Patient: sex F, age 43
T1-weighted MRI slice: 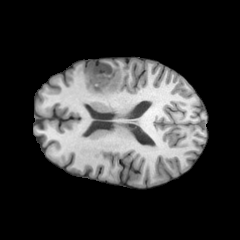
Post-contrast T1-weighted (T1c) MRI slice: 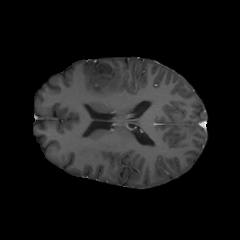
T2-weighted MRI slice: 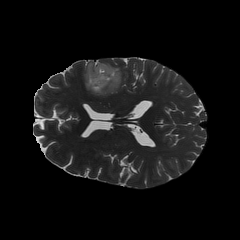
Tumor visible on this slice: yes
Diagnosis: Oligodendroglioma, IDH-mutant, 1p/19q-codeleted
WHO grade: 2